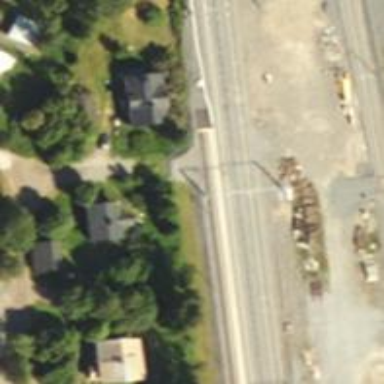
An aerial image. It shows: Railway track with continuous electrified contact line.